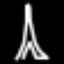
Label: The Eiffel Tower